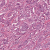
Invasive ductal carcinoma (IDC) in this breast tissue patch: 1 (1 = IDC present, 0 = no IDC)